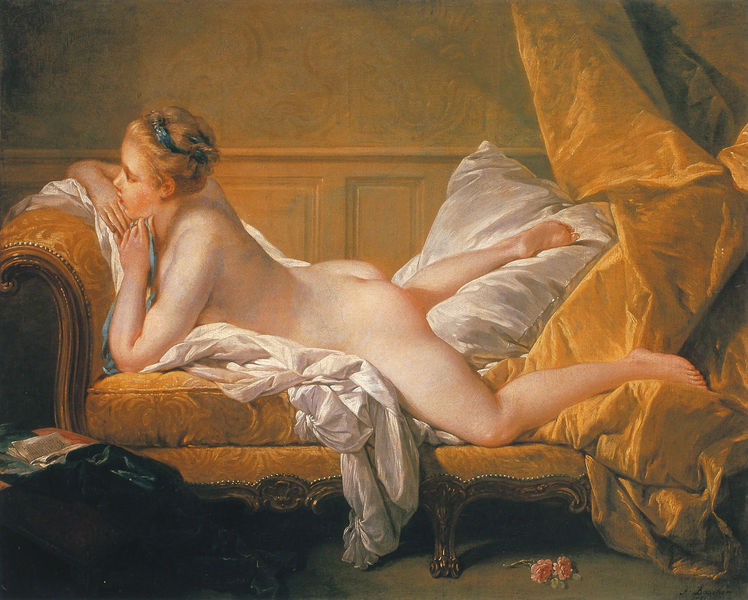
Titel: Ruhendes Mädchen (Louise O´Murphy)
Künstler: Francois Boucher
Institution: Köln, Wallraf-Richartz-Museum
Schlagwörter: akt, blau, gemälde, hand, haut, körper, nackt, weiß, gelb, mädchen, blume, blumen, frau, haar, licht, rücken, tisch, blüten, dame, rose, rosen, tuch, schleife, blond, jung, wand, band, haarschmuck, kleidung, leinen, samt, hände, möbel, vorhang, boden, gold, haare, decke, rosa, seide, beine, sofa, liegen, kissen, polster, tapete, bett, bauch, hochsteckfrisur, laken, couch, buch, gespreizt, blumenkranz, kanape, golden, chaiselongue, deck, vertäfelung, bettwäsche, boucher, fragonard, glb, polstermöbel, po, gelöb, aufgeschlafen